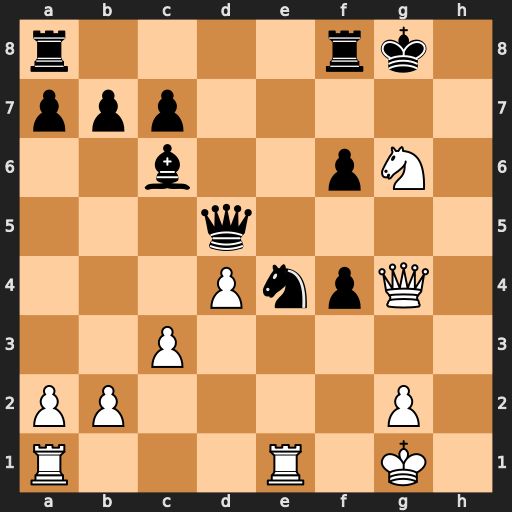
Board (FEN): r4rk1/ppp5/2b2pN1/3q4/3PnpQ1/2P5/PP4P1/R3R1K1
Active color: w
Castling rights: -
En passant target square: -
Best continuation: Ne7+ Kf7 Nxd5